Field crop: maize
Growth stage: 2
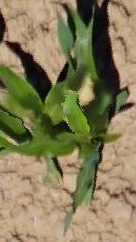
Species: maize